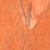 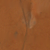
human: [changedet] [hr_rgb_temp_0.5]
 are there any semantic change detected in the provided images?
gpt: Nothing has changed in the area.